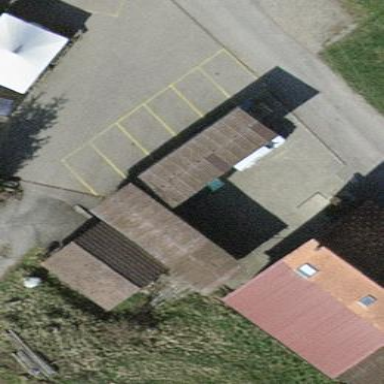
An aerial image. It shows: View of roof of building.